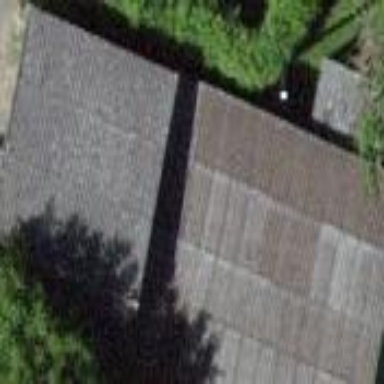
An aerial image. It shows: Shed building.